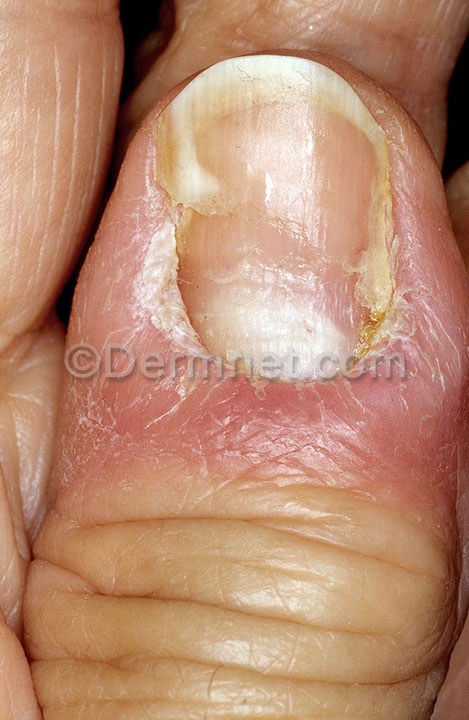
Disease: Nail Fungus and other Nail Disease